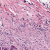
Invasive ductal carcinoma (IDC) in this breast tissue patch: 1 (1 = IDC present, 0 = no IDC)